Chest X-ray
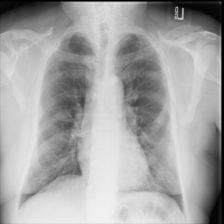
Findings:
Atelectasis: negative
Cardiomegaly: negative
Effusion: negative
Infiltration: negative
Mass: negative
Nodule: negative
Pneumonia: negative
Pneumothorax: negative
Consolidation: negative
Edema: negative
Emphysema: negative
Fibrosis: negative
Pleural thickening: negative
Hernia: negative